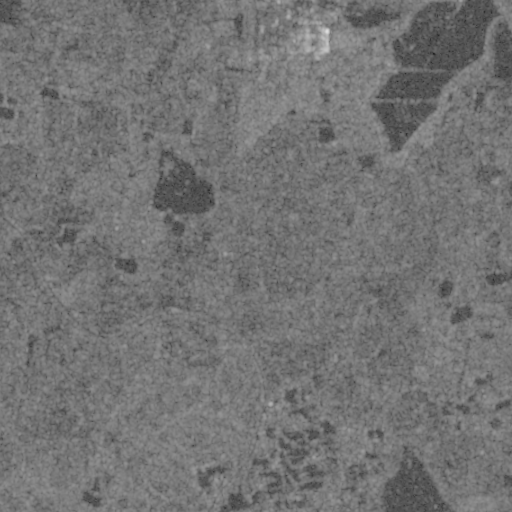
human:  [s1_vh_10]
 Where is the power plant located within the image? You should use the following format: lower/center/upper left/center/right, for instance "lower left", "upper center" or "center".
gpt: The power plant is located in the upper of the image.
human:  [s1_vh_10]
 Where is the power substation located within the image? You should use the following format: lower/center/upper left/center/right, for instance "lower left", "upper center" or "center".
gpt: The power substation is located in the upper right of the image.
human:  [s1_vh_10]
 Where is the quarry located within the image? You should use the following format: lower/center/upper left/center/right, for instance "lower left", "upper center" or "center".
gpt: The quarry is located in the lower center of the image.
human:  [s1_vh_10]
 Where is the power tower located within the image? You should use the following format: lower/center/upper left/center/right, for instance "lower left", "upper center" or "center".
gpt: There is no power tower in the image.

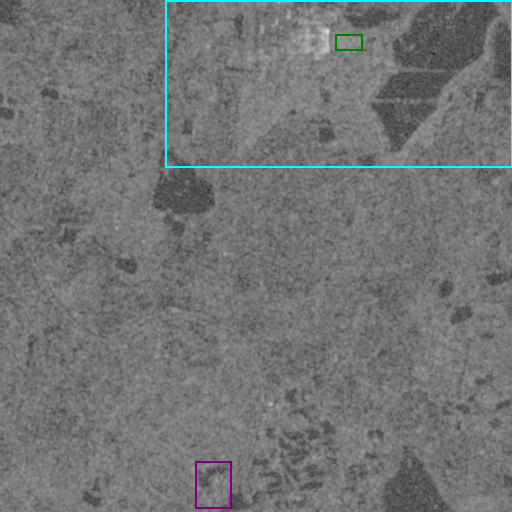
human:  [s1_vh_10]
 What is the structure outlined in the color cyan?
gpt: The structure outlined in cyan is a power plant.
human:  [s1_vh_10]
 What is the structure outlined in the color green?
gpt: The structure outlined in green is a power substation.
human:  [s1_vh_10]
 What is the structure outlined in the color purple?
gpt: The structure outlined in purple is a quarry.
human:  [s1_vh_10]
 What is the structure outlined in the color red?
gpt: There is no red outline.